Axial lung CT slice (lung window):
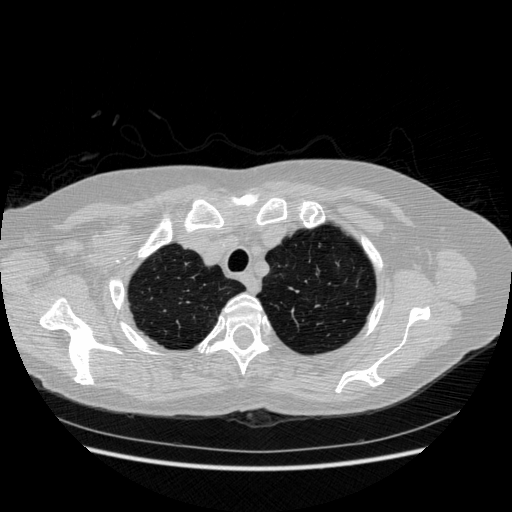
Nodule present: no